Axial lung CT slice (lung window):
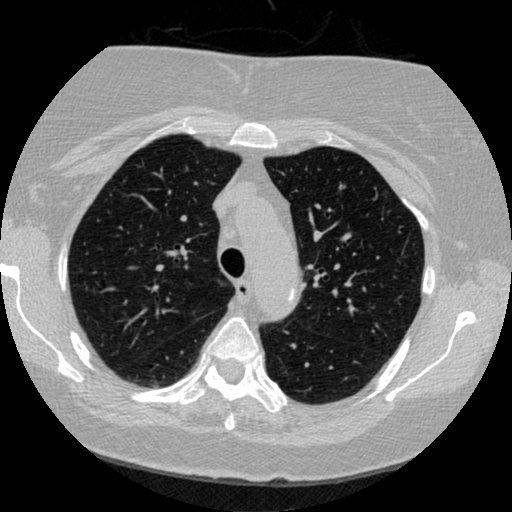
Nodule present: no